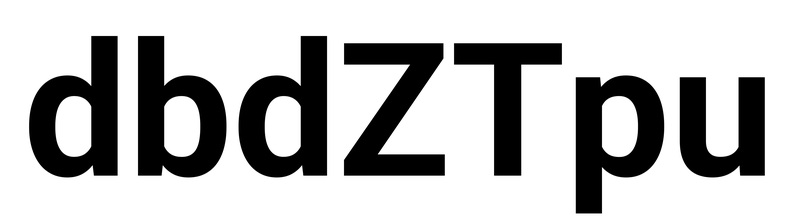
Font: Roboto_Bold